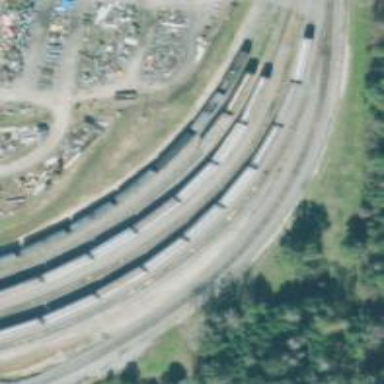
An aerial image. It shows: Railway yard used for servicing trains.